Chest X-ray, PA view. Patient: 41 years old, sex F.
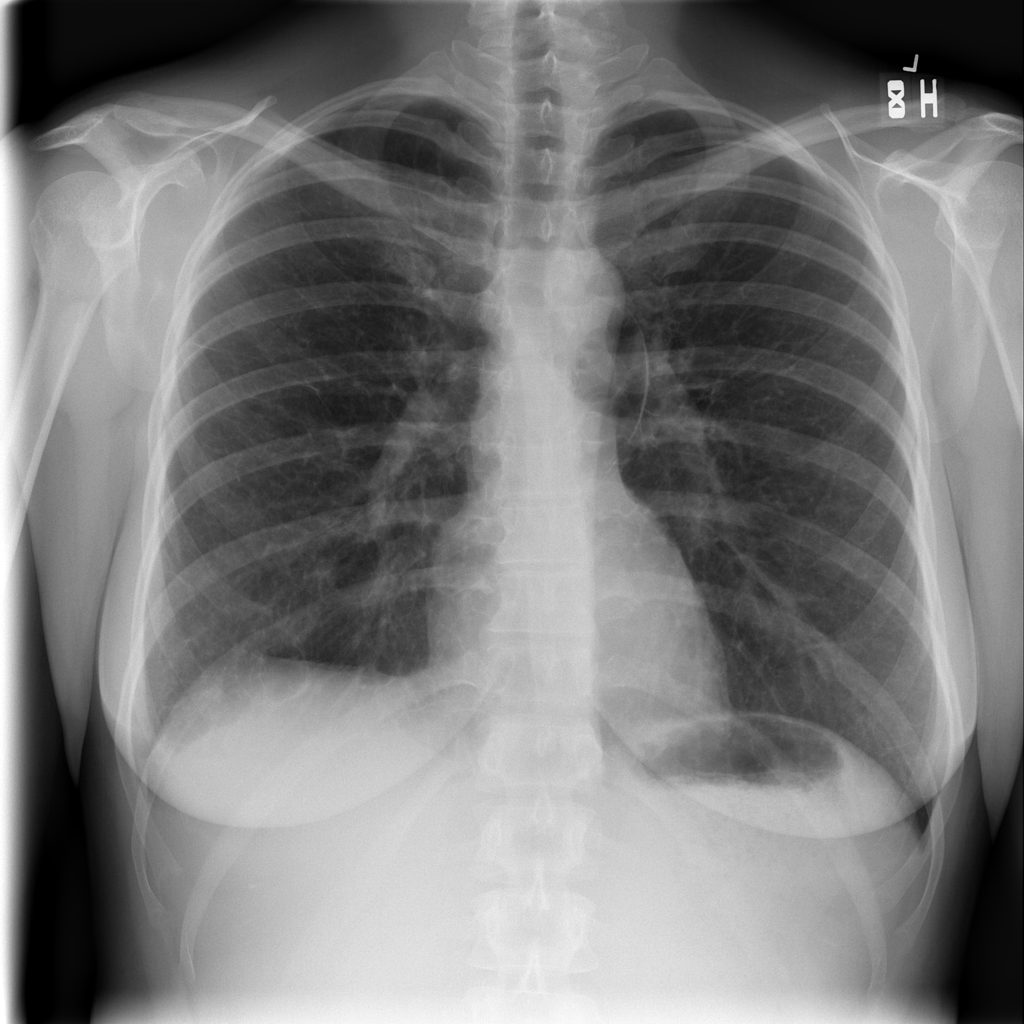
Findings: No Finding